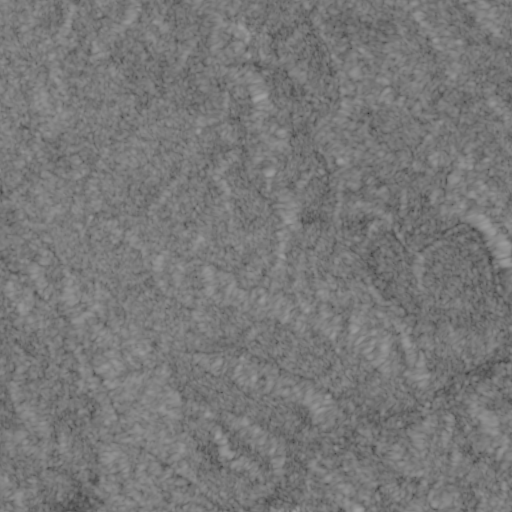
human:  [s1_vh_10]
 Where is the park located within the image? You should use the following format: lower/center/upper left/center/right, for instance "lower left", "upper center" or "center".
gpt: The park is located in the lower center of the image.
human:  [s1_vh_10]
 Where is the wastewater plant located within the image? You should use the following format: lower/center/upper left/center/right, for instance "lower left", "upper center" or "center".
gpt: The wastewater plant is located in the lower right of the image.
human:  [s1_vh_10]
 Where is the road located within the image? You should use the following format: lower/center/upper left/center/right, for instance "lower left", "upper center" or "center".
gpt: There is no road in the image.

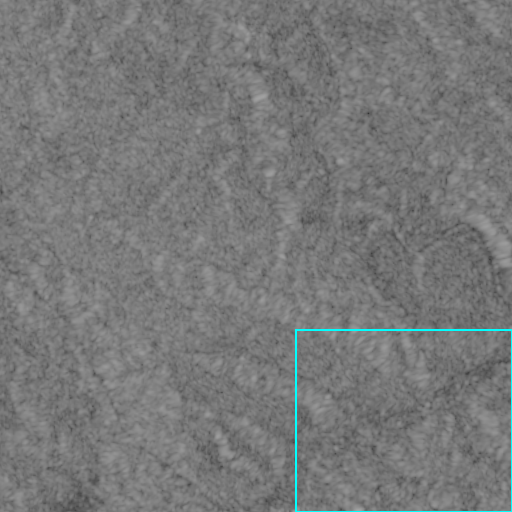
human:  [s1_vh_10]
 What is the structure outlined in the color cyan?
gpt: The structure outlined in cyan is a crop field.
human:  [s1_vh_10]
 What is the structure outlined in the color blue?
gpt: There is no blue outline.